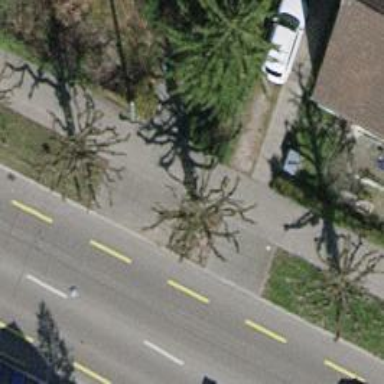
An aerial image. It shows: Tree-lined avenue.